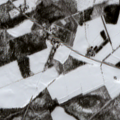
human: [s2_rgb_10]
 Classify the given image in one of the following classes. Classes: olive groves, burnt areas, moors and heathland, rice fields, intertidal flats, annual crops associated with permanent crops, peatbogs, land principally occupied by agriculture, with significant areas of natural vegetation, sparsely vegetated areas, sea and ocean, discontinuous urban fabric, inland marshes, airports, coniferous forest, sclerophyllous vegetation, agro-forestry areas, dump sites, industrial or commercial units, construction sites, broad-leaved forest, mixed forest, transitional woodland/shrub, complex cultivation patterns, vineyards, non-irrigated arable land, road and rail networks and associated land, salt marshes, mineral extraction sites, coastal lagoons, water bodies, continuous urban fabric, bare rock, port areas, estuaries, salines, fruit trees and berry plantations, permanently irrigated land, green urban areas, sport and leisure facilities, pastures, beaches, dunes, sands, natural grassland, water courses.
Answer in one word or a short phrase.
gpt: complex cultivation patterns, mixed forest, transitional woodland/shrub